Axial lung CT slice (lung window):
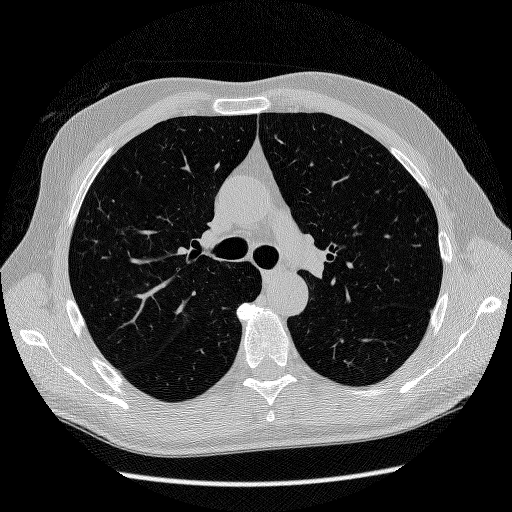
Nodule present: no